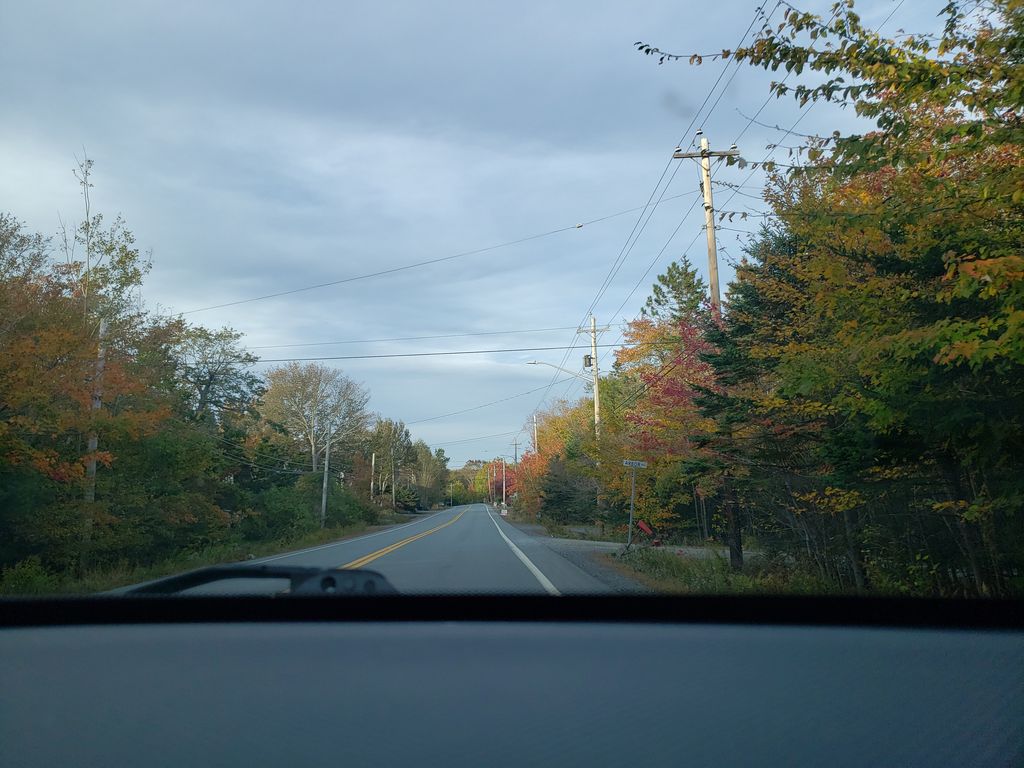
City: halifax